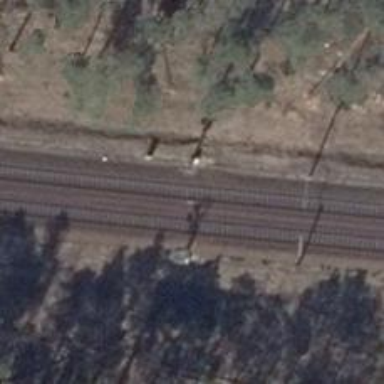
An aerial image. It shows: Railway signal.